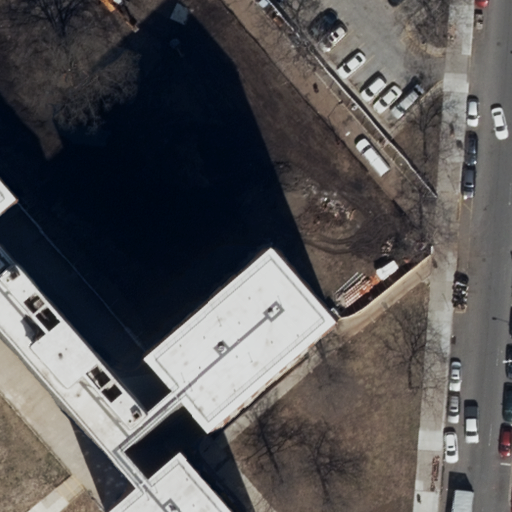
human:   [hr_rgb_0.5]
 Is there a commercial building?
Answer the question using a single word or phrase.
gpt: no

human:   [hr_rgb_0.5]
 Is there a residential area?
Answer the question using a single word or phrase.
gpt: yes

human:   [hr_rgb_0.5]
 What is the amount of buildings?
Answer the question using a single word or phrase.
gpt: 1

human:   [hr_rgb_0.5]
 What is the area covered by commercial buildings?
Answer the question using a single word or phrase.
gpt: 0m2

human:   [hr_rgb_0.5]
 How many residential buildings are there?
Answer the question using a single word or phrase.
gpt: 1

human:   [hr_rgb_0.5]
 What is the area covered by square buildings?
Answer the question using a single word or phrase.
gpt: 0m2

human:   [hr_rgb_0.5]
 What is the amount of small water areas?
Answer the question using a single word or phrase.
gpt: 0

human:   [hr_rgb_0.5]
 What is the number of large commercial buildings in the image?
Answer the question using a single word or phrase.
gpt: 0

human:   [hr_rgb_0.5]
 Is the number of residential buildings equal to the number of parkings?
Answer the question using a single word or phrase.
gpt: yes

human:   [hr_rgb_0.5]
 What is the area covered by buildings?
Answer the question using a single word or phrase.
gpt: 1231m2

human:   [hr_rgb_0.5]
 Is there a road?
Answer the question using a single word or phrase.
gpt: yes

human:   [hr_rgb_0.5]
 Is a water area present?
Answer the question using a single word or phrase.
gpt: no

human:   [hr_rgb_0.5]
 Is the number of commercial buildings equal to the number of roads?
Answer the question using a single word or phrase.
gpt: no

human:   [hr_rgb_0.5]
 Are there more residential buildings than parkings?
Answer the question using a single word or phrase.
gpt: no

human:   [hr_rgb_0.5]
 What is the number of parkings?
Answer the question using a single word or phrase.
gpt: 1

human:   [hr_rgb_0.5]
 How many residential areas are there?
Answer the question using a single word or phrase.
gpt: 1

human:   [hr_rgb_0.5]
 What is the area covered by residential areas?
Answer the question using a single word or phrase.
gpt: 477m2

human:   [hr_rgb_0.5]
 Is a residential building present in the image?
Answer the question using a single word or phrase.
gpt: yes

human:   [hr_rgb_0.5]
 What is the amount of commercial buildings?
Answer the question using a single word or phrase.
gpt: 0

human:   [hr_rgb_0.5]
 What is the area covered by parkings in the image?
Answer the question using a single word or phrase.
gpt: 568m2

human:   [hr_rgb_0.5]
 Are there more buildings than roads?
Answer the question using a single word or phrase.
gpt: no

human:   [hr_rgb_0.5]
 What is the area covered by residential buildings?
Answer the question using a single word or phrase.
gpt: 1231m2

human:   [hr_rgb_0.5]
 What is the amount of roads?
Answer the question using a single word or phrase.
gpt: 4

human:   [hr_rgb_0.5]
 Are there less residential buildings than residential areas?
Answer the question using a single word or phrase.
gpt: no

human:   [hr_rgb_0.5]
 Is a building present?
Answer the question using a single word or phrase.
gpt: yes

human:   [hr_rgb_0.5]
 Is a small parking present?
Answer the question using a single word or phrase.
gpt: no

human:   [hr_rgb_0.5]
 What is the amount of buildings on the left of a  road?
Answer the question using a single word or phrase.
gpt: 1

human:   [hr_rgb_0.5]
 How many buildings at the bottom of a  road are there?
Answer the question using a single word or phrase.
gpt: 1

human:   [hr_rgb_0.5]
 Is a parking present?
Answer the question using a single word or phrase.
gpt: yes

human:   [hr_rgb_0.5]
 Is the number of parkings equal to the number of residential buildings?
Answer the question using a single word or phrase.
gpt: yes

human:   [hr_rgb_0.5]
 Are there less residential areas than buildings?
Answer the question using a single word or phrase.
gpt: no

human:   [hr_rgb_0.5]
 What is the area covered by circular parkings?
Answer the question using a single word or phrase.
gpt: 0m2

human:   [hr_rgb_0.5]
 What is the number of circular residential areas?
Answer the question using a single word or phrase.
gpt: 0

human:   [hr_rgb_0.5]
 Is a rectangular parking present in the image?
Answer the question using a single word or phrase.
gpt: yes

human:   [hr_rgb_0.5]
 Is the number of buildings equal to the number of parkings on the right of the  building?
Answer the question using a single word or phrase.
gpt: yes

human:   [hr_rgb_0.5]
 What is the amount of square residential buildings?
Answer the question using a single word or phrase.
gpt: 0

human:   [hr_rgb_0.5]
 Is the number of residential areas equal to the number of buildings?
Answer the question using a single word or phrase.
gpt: yes

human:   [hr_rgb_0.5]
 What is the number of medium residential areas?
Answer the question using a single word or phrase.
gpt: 1

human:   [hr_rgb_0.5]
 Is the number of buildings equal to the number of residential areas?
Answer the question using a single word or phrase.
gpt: yes

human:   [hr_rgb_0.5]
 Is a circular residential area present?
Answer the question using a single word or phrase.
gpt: no

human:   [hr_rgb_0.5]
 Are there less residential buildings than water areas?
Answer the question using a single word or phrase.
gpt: no

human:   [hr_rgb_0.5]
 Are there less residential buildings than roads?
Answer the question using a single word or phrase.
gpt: yes

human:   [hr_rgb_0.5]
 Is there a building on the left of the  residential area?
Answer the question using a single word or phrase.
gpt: yes

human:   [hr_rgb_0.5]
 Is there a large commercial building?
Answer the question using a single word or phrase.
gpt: no

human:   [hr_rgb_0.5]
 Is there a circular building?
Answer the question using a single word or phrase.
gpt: no

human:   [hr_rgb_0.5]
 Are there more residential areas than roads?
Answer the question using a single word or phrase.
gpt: no

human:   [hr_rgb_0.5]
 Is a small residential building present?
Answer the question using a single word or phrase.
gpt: no

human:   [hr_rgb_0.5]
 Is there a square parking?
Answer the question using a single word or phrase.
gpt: no

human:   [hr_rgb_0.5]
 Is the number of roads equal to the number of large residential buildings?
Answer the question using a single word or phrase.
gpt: no

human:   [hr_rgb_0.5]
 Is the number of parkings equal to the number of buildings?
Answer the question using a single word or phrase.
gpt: yes

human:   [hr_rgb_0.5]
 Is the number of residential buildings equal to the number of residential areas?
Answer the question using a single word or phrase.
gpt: yes

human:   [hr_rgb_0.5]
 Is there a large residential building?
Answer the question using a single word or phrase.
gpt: yes

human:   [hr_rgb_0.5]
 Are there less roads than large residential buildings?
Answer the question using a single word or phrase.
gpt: no

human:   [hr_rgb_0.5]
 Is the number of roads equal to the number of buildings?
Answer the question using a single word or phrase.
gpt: no

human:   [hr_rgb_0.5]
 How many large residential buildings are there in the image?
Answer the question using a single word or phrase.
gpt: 1

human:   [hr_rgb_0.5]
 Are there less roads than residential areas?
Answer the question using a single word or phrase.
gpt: no

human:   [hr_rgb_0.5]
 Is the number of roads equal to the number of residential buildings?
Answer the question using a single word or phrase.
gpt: no

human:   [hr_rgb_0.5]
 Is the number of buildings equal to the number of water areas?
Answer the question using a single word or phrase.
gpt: no

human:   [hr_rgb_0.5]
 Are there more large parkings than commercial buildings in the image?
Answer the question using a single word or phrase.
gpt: yes

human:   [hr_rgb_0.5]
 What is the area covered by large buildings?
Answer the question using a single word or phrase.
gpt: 1231m2

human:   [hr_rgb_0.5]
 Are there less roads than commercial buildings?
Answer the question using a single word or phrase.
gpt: no

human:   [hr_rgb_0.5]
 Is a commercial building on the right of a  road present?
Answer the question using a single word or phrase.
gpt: no

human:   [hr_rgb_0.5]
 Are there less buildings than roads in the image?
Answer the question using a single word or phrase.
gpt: yes

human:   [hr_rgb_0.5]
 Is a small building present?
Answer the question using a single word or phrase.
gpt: no